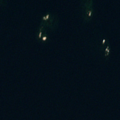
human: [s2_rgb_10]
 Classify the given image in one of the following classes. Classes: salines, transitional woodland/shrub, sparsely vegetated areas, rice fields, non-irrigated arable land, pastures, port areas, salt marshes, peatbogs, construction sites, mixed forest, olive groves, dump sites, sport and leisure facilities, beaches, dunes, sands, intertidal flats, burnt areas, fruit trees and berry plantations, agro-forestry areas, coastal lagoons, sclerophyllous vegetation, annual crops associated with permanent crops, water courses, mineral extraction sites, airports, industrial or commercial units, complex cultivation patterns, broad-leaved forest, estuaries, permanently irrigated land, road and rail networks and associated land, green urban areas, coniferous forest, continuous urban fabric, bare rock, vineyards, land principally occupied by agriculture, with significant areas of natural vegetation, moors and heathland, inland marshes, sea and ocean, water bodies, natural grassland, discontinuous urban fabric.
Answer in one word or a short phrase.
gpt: sea and ocean